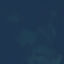
Label: SeaLake